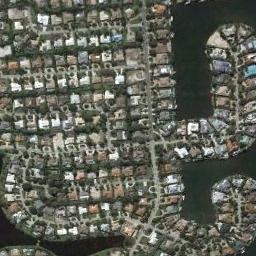
Label: residential